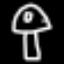
Label: mushroom